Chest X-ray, PA view. Patient: 58 years old, sex M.
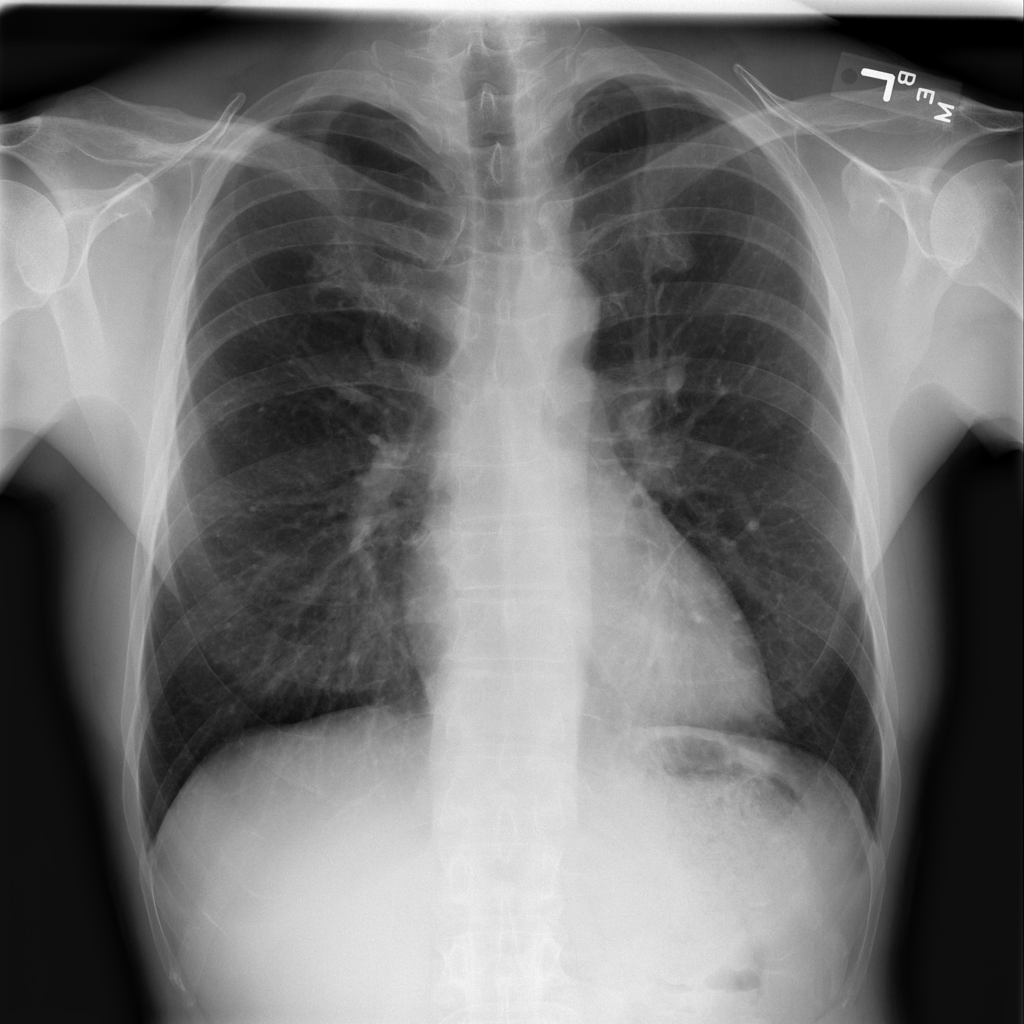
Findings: No Finding